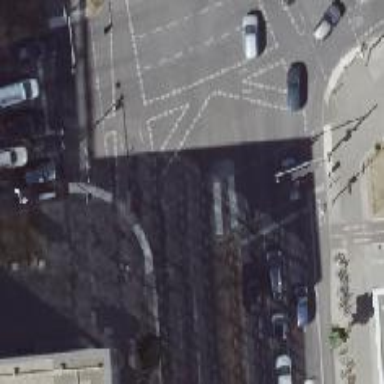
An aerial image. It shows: Footway that serves as traffic island.